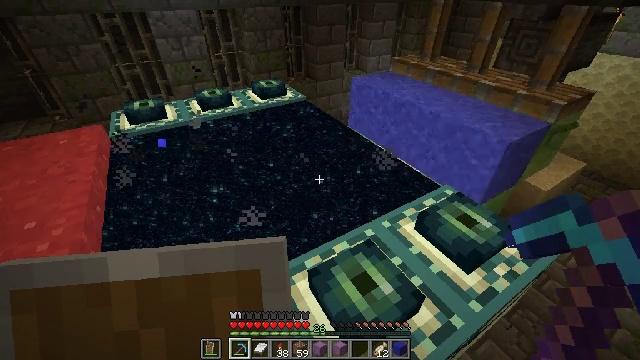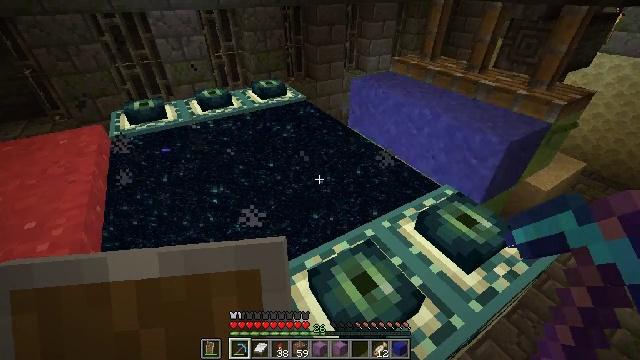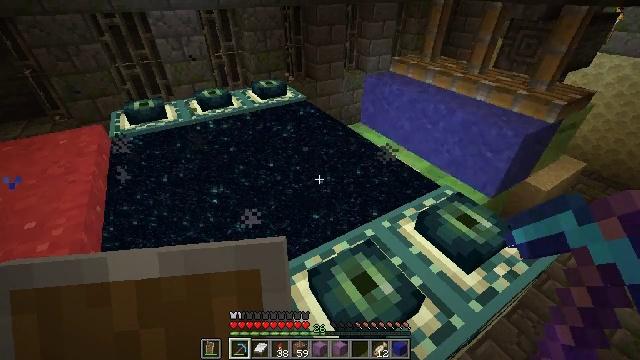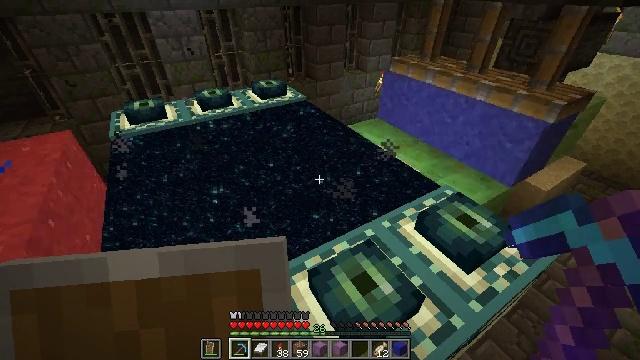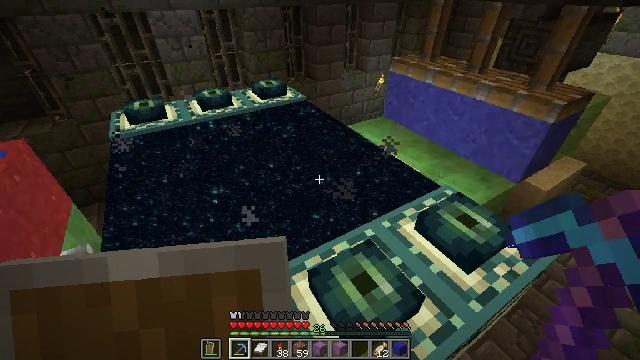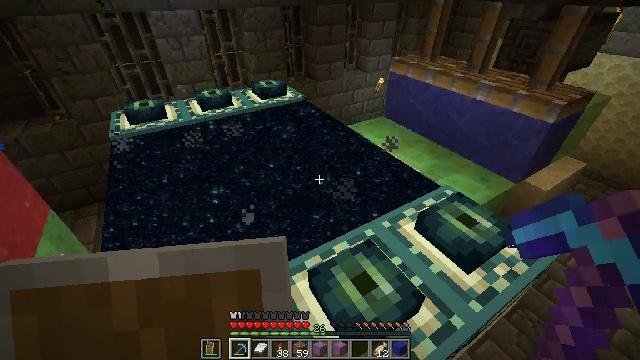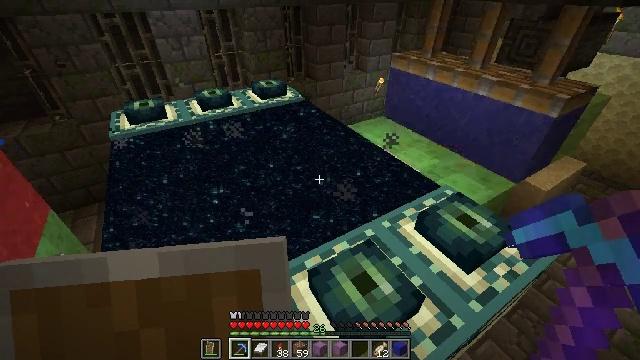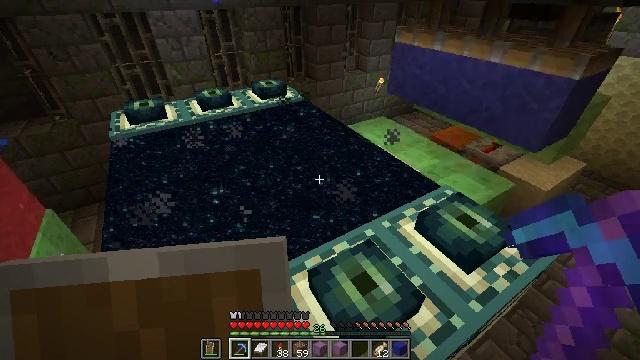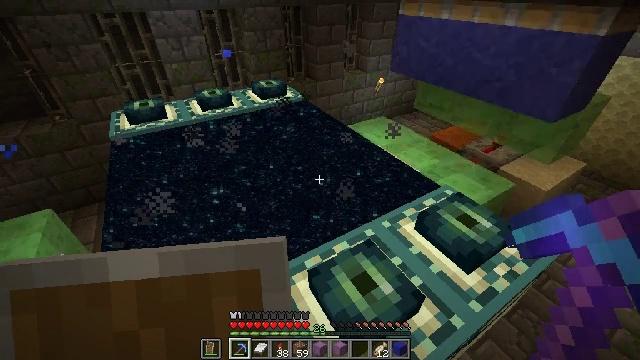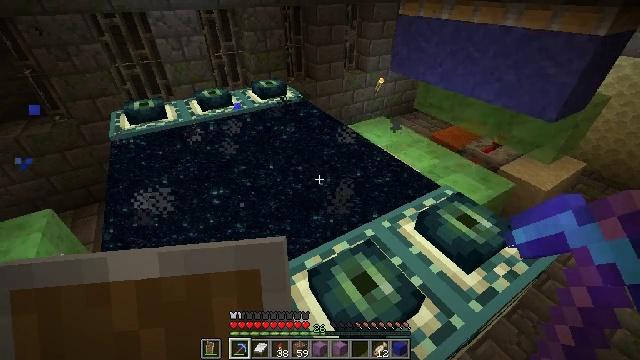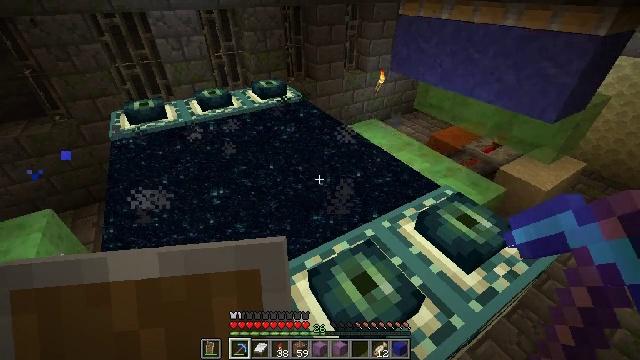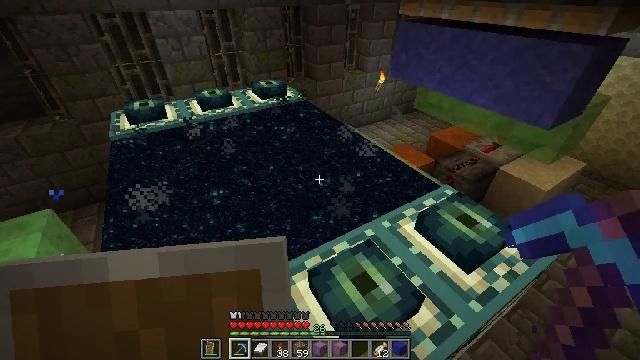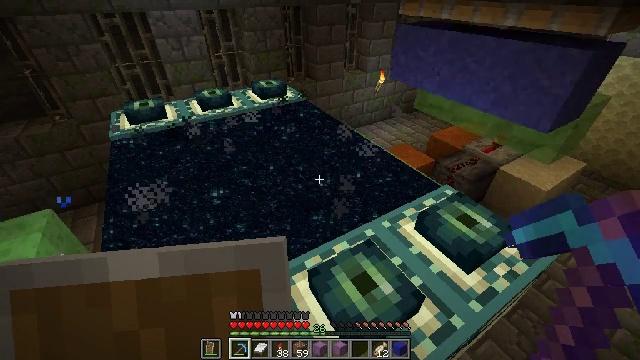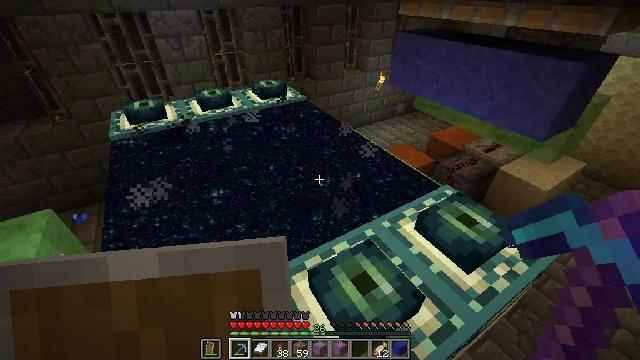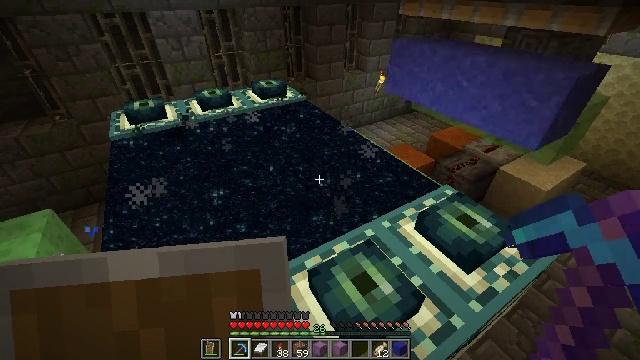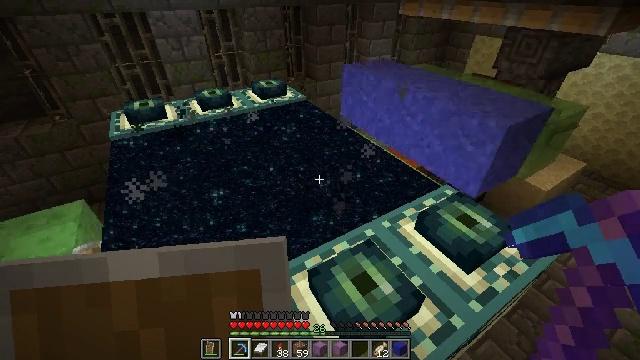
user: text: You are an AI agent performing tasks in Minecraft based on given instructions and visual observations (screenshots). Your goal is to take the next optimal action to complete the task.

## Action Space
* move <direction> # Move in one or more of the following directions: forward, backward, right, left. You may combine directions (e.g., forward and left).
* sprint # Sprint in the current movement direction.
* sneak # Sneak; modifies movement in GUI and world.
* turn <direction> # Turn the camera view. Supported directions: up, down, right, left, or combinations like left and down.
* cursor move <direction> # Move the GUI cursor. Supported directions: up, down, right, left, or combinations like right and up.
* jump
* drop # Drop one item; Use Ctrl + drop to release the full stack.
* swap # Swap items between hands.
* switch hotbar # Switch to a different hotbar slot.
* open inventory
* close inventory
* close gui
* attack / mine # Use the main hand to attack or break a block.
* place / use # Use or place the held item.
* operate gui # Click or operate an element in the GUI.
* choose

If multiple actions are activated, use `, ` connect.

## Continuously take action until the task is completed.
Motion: motion action
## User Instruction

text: Use a shovel to collect blue concrete powder.
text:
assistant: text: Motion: no_op
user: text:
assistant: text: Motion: no_op
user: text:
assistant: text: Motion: no_op
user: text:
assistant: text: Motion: no_op
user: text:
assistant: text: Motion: no_op
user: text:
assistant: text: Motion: no_op
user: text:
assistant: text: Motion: no_op
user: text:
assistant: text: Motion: no_op
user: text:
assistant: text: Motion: no_op
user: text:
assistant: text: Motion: no_op
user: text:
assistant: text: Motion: no_op
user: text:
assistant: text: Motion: no_op
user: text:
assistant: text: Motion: no_op
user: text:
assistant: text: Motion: no_op
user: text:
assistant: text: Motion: no_op
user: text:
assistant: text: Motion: no_op
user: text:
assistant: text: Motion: no_op
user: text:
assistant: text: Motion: no_op
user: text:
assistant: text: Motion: no_op
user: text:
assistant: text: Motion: no_op
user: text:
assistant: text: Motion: no_op
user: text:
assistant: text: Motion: no_op
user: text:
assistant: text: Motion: no_op
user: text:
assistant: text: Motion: turn left and up
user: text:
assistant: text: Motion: turn left
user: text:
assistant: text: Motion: turn left
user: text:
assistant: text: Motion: turn left
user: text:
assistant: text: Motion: turn left
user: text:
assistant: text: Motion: no_op
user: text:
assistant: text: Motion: no_op